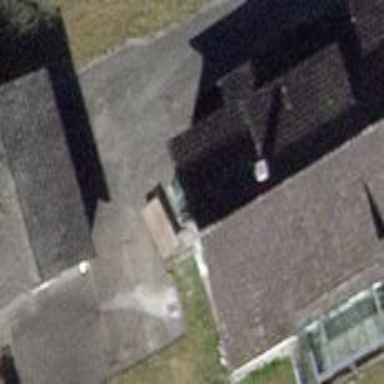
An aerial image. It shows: Detached building with flat roof.